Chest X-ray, AP view. Patient: 53 years old, sex M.
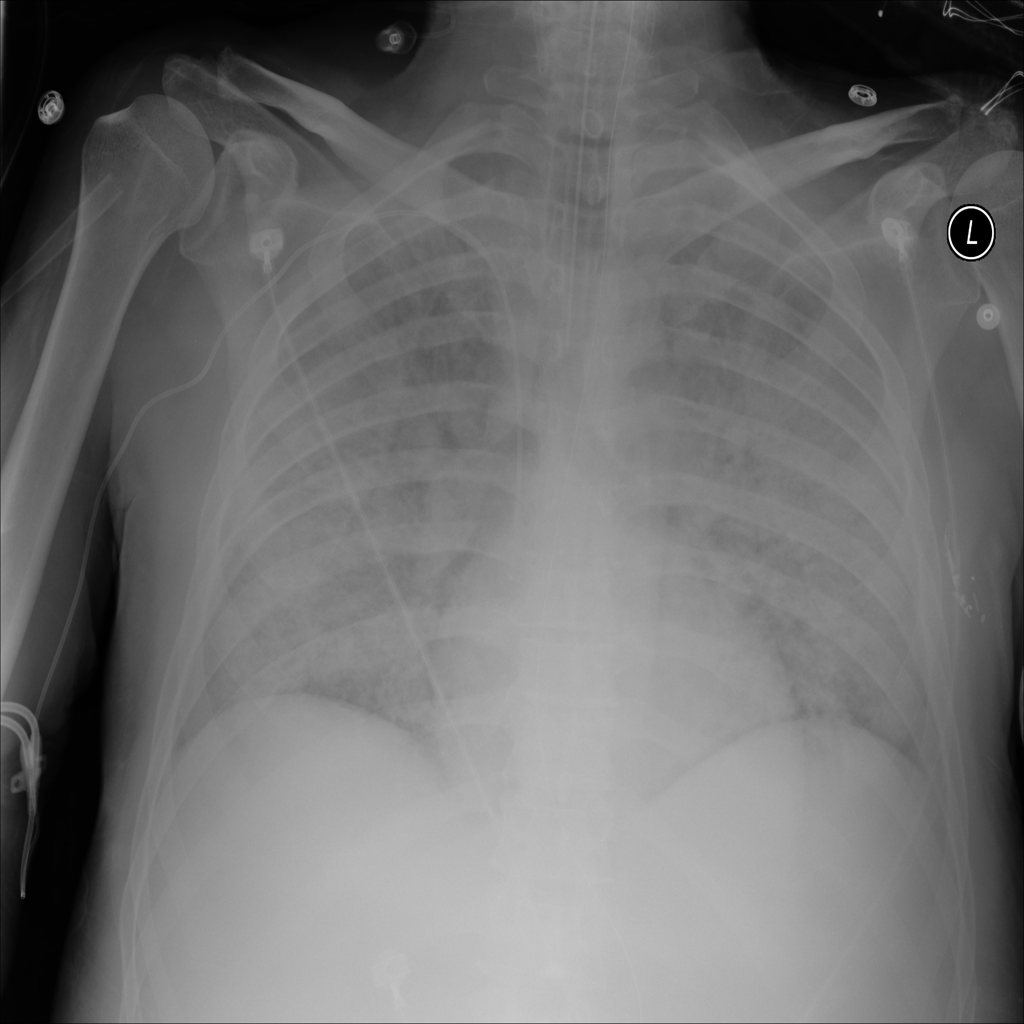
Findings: Edema, Infiltration, Pneumonia